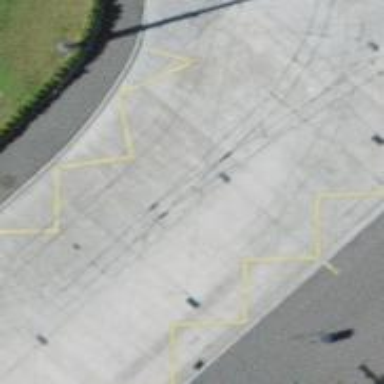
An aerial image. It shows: Bus stop for trolleybuses with designated stop position for public transport.